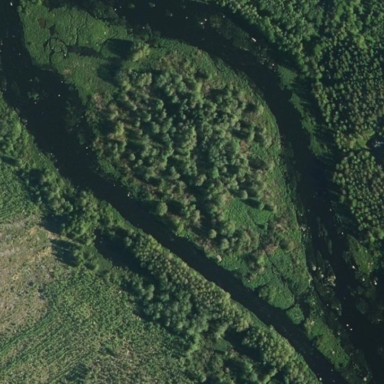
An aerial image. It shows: Islet surrounded by woodland.